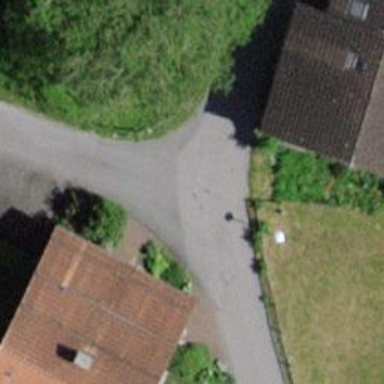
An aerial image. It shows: Asphalt road in residential area.